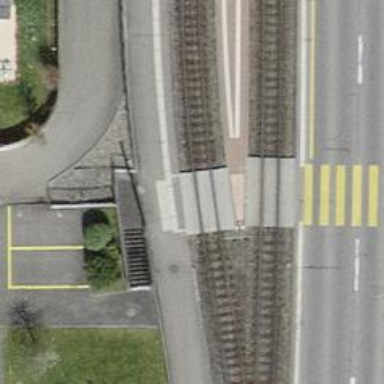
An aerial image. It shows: Set of steps on the road.